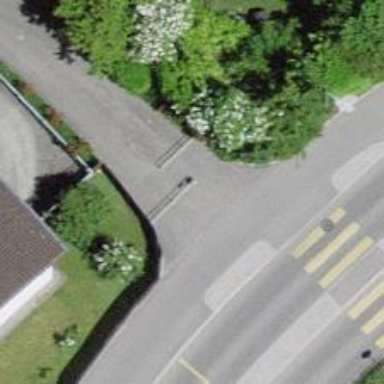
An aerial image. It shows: Cycle barrier.